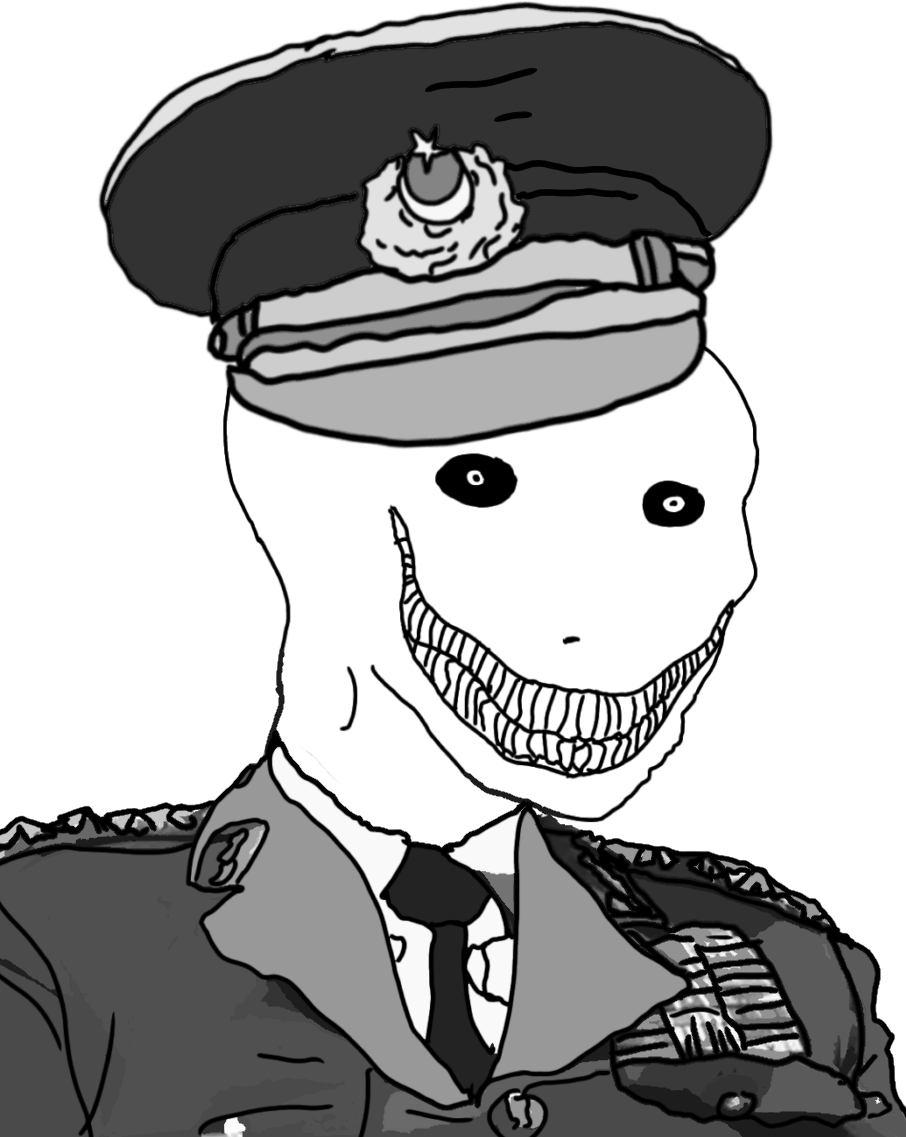
Label: 5_Oomer